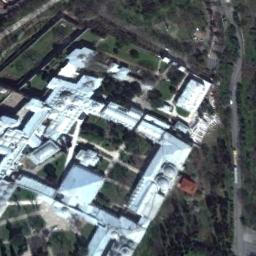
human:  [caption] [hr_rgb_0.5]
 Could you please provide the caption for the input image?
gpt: Some trees are beside the palace .

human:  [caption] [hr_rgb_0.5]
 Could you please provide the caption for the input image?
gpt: The white palace with some palaces of different sizes is surrounded by a green area .

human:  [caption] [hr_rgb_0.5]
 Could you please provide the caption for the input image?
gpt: The palace is on the grass surrounded by buildings and trees .

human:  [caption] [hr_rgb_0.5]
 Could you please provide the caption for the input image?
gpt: In the middle of red palaces, There is a green building .

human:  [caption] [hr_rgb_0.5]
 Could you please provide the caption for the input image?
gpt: There are some green trees around the white palace .